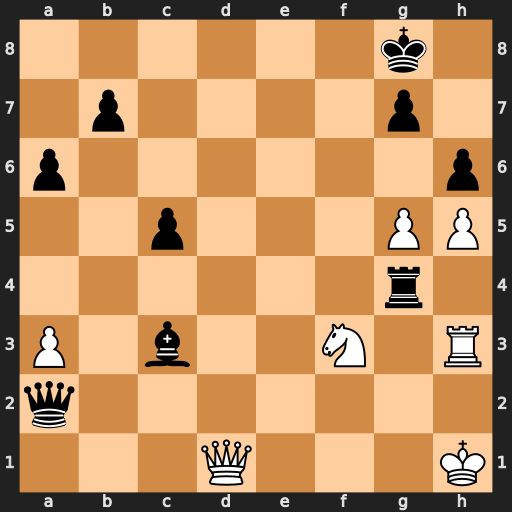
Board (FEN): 6k1/1p4p1/p6p/2p3PP/6r1/P1b2N1R/q7/3Q3K
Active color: w
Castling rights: -
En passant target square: -
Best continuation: Qd8+ Kh7 g6+ Rxg6 hxg6+